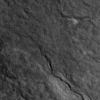
Label: not_dusty